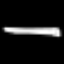
Label: pencil